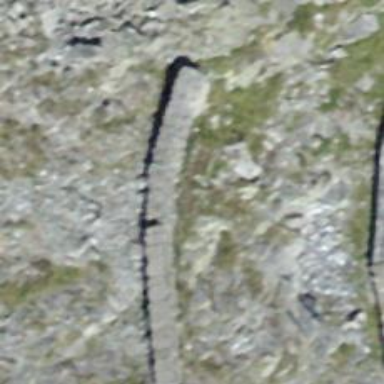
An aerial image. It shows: Snow fence made of wall.